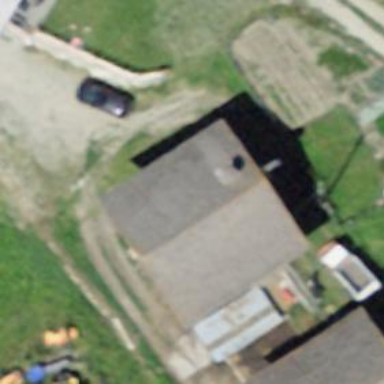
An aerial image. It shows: Farm building.